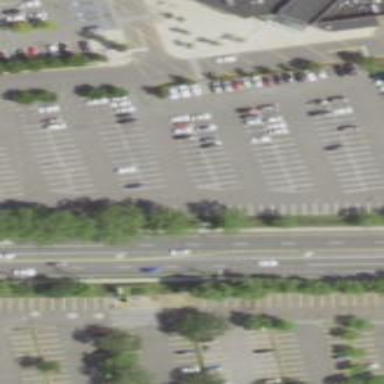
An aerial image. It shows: Parking area with surface.